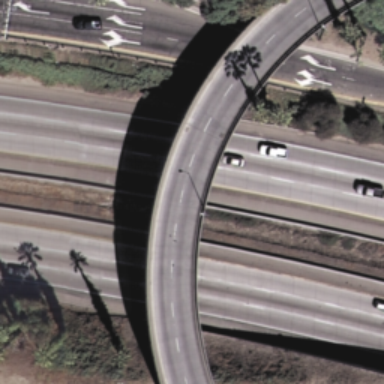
An overpass with a road go across another two roads diagonally .